Interaction volume radius: 5 \u00c5
Interaction volume height: 20 \u00c5
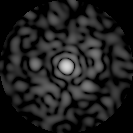
Disorder parameter: 0.8403